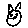
Label: cat